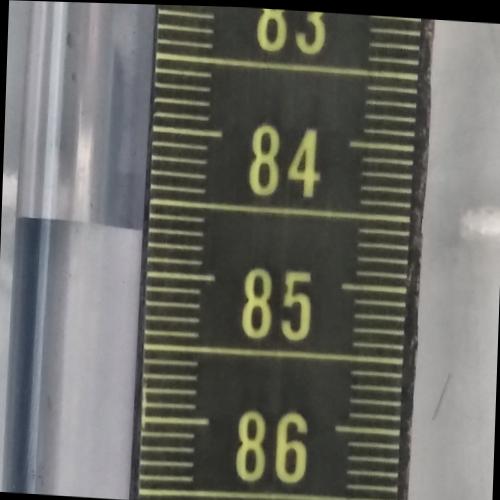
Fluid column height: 84.7 cm